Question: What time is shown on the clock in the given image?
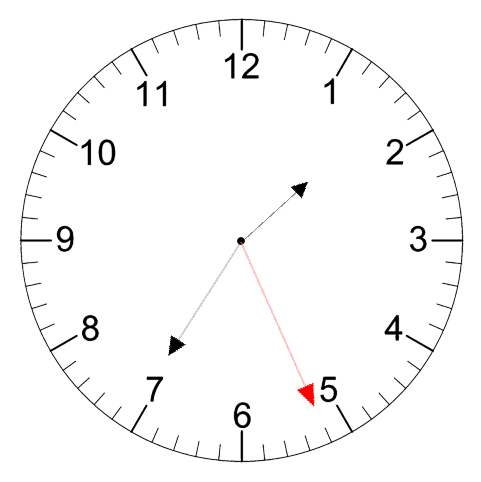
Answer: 01:35:26